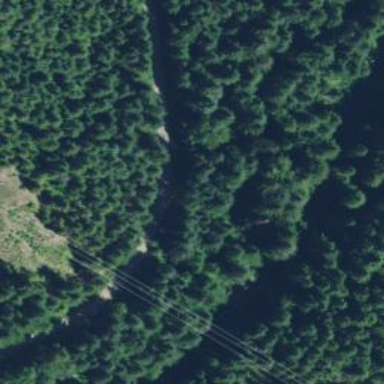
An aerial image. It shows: Unclassified road leading to backcountry Nordic skiing trail.